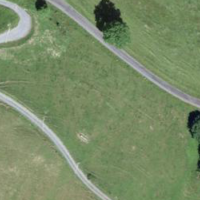
EUNIS habitat code: 23
Species observed at this site:
Rumex acetosa